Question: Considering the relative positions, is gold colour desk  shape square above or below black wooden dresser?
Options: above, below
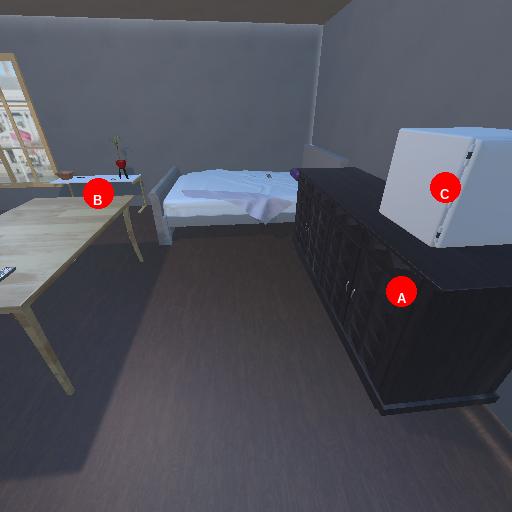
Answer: above